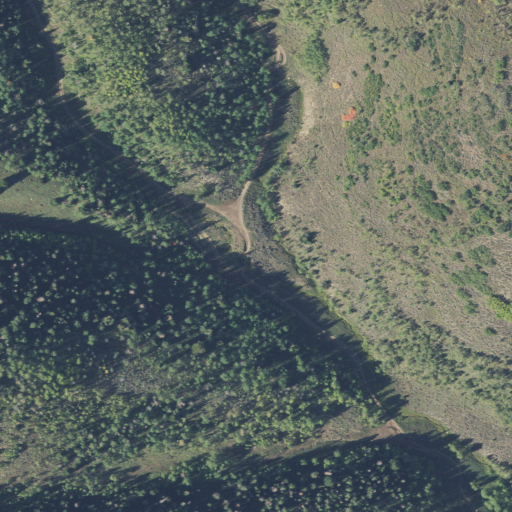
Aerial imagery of valley in Utah named Pot Hollow containing deciduous forest, shrub, and evergreen forest